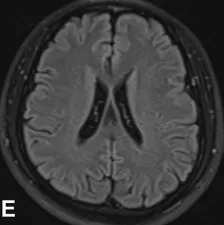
Magnetic resonance imaging (MRI) of the brain. Fluid-attenuated inversion recovery (FLAIR) sequences (D-F) revealed global brain atrophy, ventricular enlargement.
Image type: radiology (mri)